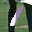
Label: 1